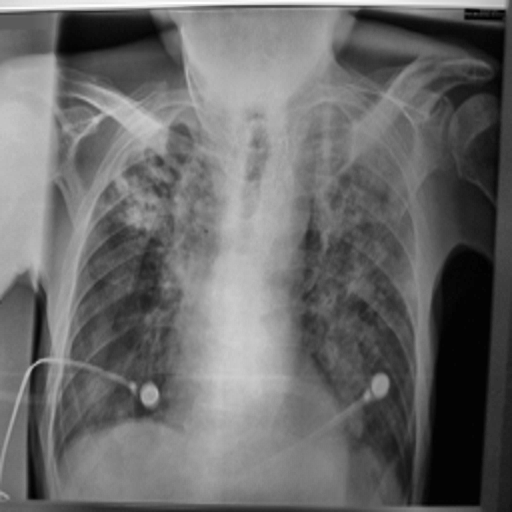
Finding: TUBERCULOSIS